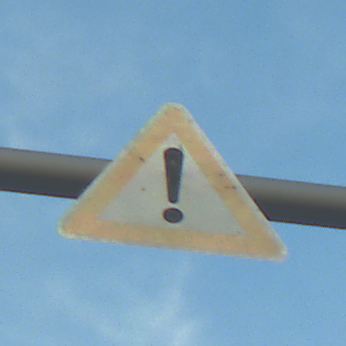
Verkehrszeichen: Gefahrenstelle
Umgebung: Outdoor, Nature
Tageszeit: SunriseSunset
Wetter: PartlyCloudy
Licht: Natural
Jahreszeit: NotSpecified
Kontrast: MediumContrast